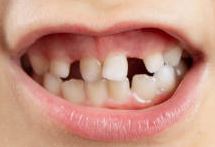
Condition: hypodontia